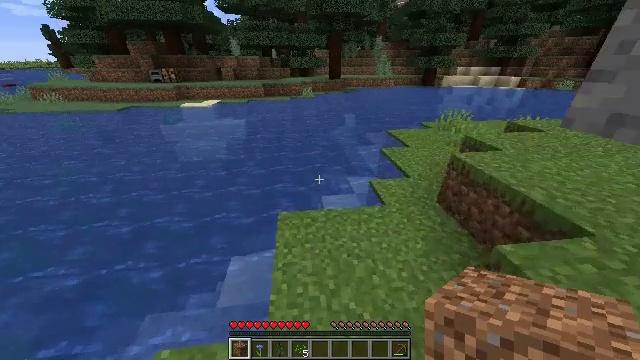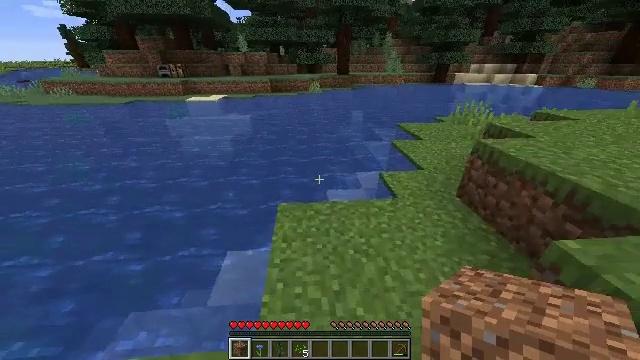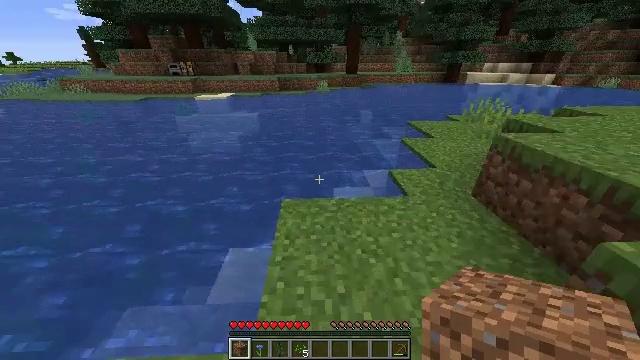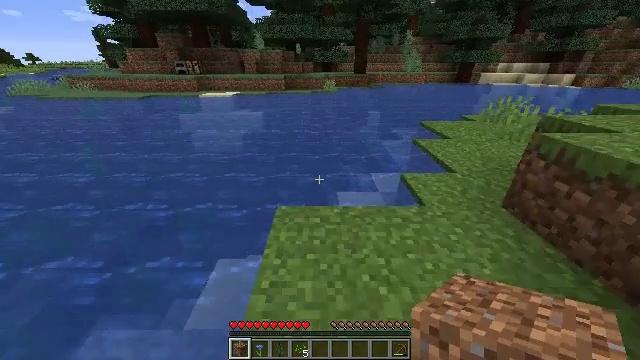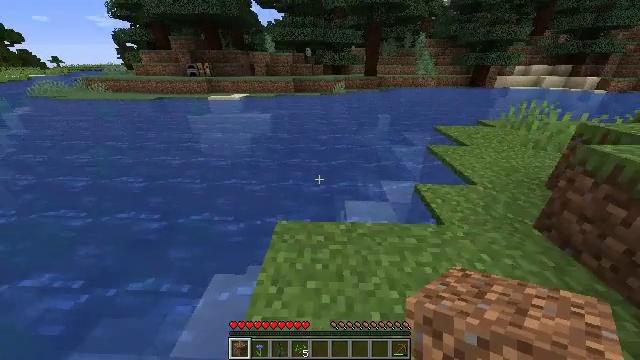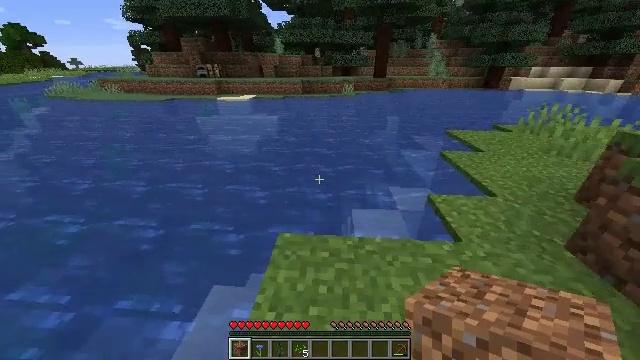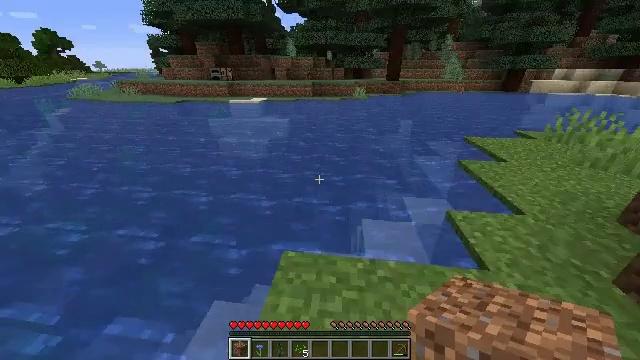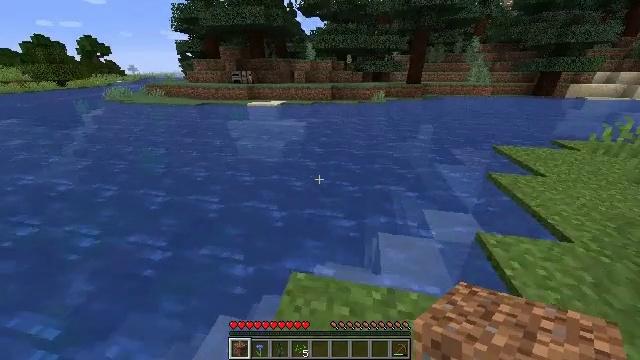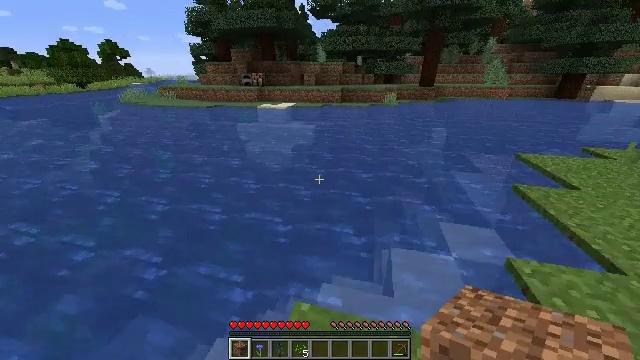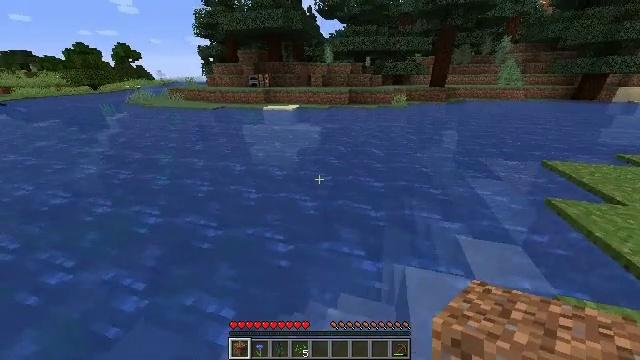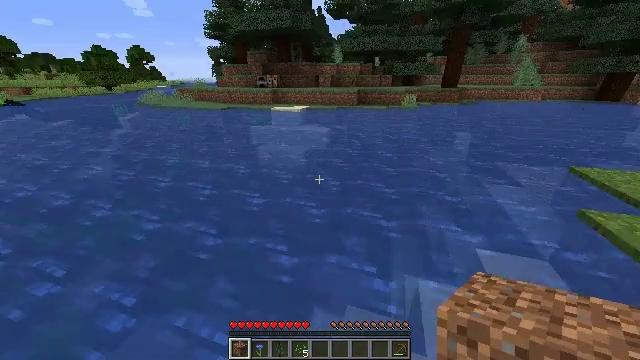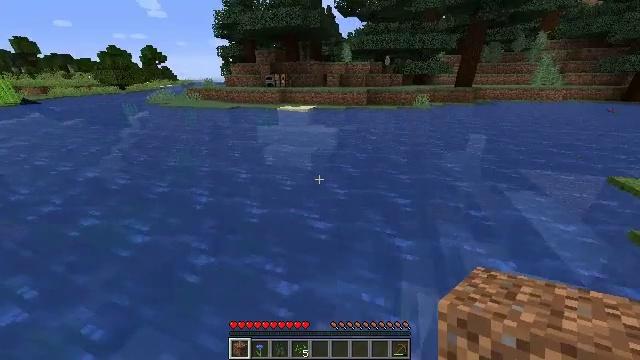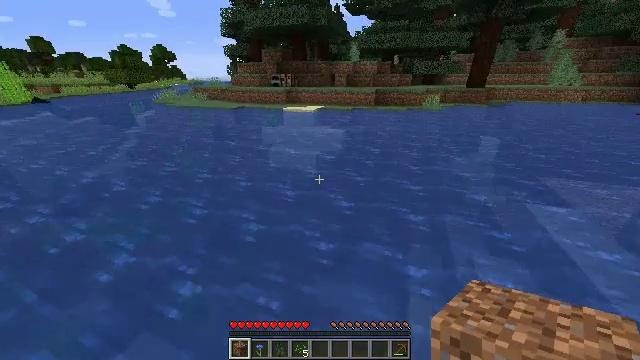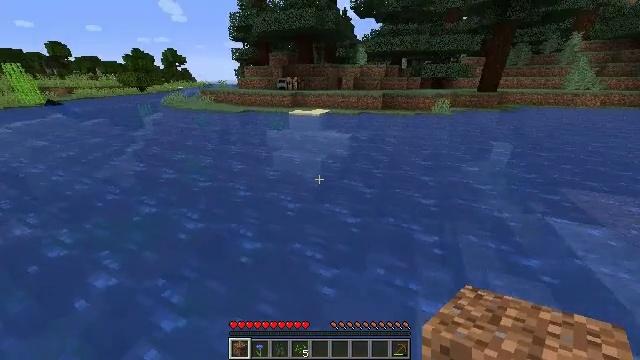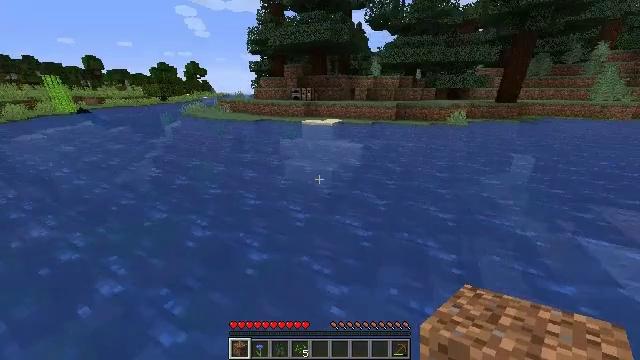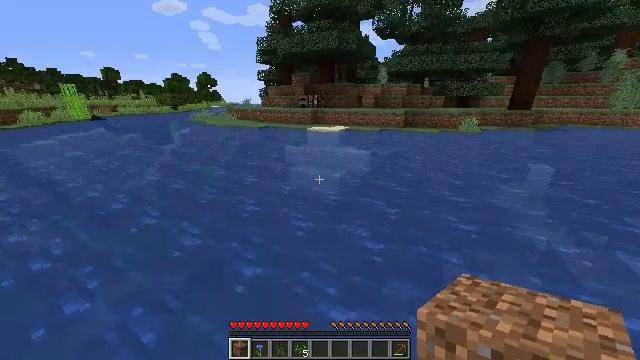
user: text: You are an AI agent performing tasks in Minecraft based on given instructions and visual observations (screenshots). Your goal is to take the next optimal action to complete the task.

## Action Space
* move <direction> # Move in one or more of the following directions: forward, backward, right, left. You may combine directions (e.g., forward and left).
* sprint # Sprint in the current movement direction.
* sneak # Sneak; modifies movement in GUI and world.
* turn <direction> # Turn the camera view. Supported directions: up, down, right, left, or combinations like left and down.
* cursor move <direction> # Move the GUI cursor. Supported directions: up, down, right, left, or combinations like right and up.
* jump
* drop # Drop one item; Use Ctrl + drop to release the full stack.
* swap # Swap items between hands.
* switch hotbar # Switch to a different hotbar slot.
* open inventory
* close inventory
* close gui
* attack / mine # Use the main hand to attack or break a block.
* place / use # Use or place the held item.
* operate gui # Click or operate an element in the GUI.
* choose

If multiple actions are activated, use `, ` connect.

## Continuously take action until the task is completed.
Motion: motion action
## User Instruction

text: Craft charcoal by smelting logs in a furnace.
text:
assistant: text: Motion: move forward, turn left
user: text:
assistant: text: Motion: move forward, turn left
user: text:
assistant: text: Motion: move forward, turn left
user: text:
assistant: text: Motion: move forward, turn left
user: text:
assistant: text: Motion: move forward, turn left
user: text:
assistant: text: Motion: move forward, turn left
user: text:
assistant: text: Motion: move forward, turn left
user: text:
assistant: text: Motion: move forward, turn left
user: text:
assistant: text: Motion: move forward, turn left
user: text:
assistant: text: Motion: move forward, turn left
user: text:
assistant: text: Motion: move forward, turn left
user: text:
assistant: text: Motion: move forward, turn left
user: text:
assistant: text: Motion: move forward, turn left
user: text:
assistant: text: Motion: move forward, turn left and up
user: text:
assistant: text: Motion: move forward, turn left and up, jump
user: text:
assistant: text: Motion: move forward, turn left and up, jump
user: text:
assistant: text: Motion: move forward, turn left and up, jump
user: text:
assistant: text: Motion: move forward, turn up, jump
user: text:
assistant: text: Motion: move forward, jump
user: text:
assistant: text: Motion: move forward, jump
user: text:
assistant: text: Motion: move forward, jump
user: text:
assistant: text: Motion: move forward, jump
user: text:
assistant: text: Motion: move forward, jump
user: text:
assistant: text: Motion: move forward, jump
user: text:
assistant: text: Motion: move forward, jump
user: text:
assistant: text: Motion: move forward, jump
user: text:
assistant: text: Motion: move forward, jump
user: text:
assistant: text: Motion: move forward, jump
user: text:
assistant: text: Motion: move forward, jump
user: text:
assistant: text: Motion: move forward, jump